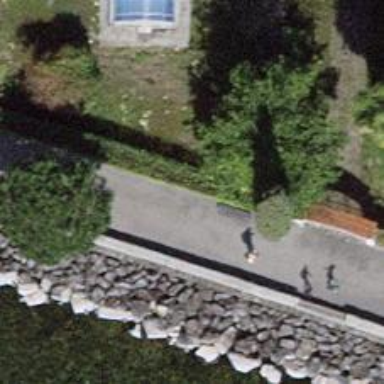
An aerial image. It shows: Bench for seating.